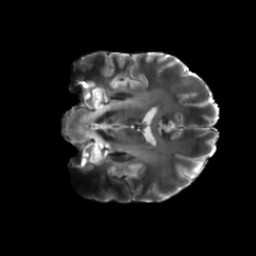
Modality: T2w
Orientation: coronal
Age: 25
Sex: female
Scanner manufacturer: siemens
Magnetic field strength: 6.98 T
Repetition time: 7.776 s
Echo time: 0.076 s